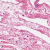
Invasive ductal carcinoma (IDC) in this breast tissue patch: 0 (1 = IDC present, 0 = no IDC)